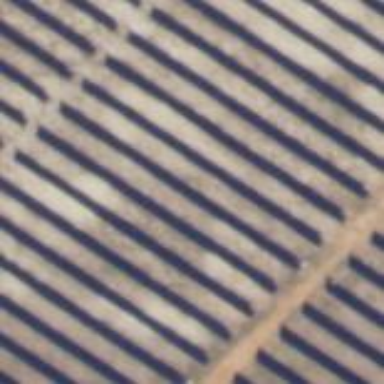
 consisting of solar photovoltaic panels."